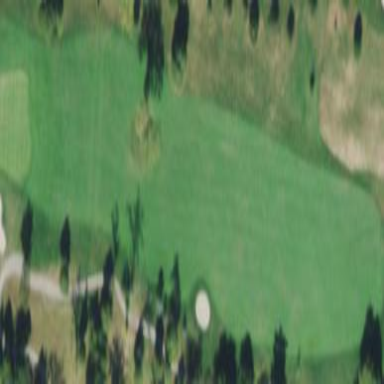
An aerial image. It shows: Golf fairway surrounded by grass.